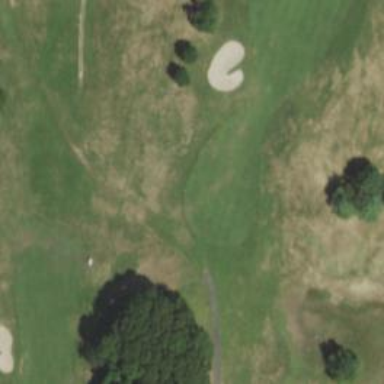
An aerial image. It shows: Golf hole.